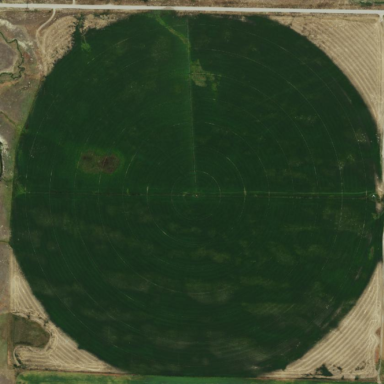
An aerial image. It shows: Farmland with pivot irrigation system.